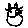
Label: cat